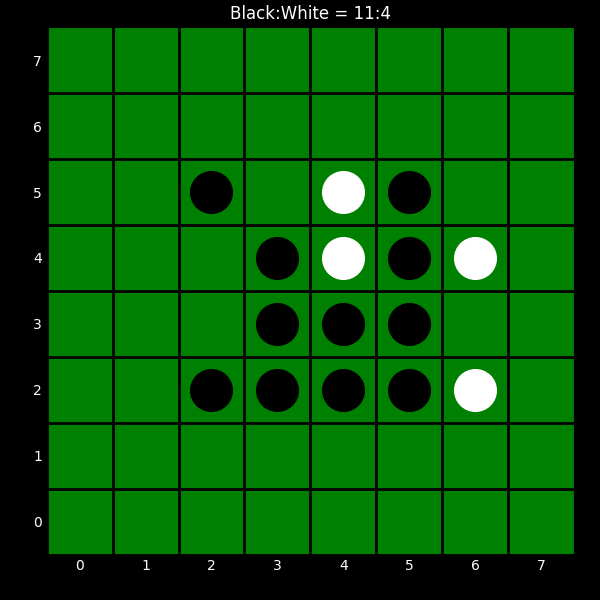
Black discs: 11
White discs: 4